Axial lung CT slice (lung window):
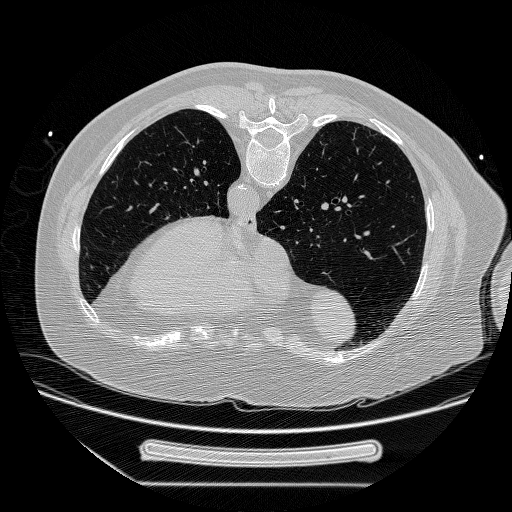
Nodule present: no